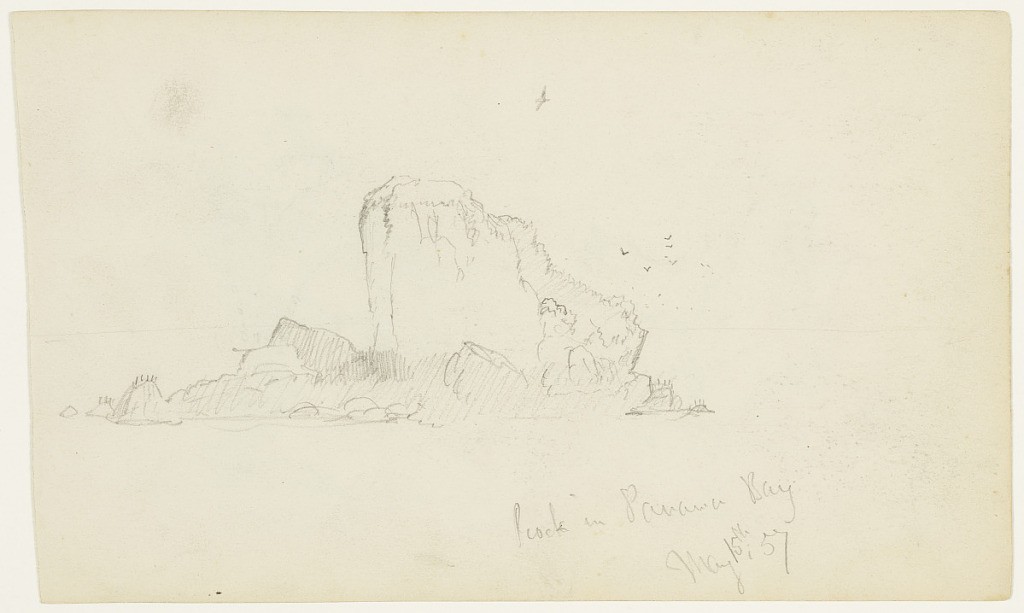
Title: Rock in Panama Bay
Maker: Frederic Edwin Church, American, 1826–1900
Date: May 15, 1857
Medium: Graphite on white wove paper; verso: graphite
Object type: Drawing
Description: Landscape sketch of a rocky island situated in Panama Bay, Panama. Tallest portion of the rock is visible at center, with a steep drop-off at left. Numerous birds are perched on several of the island's lower rocks, while several others fly above. This chain of birds extends toward the horizon.

Verso: Botanical sketches from Ecuador showing, at left, several trees covered in a mass of dense vines, and at right, a seemingly dying tree with several barren branches.